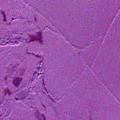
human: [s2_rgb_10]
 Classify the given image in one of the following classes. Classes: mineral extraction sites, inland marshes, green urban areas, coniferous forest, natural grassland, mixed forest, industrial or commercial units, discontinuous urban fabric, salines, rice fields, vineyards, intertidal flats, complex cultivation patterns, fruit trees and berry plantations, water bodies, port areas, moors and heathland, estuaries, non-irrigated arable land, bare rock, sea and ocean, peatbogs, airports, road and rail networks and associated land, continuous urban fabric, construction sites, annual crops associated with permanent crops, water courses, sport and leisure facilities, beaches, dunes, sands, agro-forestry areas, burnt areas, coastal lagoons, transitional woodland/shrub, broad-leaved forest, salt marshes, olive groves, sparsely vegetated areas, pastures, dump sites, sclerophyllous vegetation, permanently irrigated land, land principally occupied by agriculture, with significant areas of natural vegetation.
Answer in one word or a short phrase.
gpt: sea and ocean